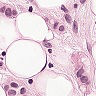
Metastatic tissue present: yes